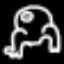
Label: frog